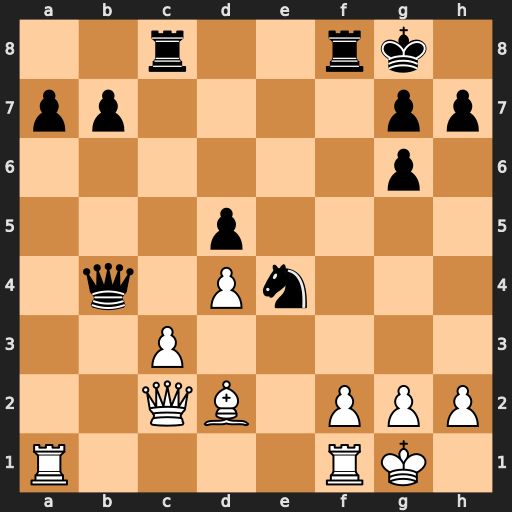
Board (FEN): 2r2rk1/pp4pp/6p1/3p4/1q1Pn3/2P5/2QB1PPP/R4RK1
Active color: w
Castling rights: -
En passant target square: -
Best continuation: Qxe4 dxe4 cxb4